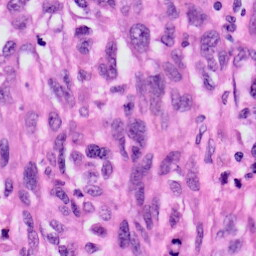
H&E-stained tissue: Skin